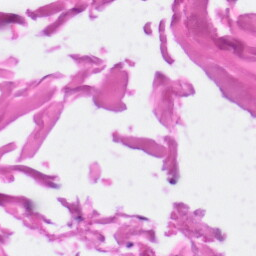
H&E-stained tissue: Skin